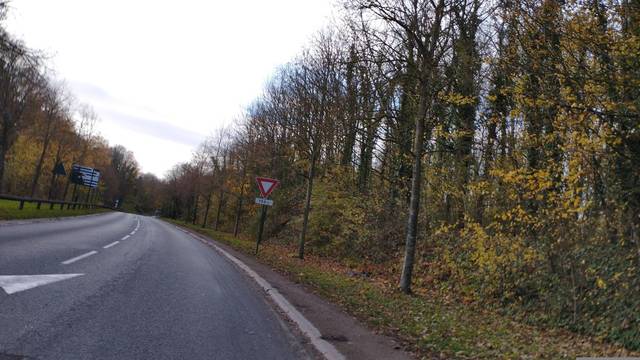
Region: France
Coordinates: 50.299, 2.814